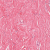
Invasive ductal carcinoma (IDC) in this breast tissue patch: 0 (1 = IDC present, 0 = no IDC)